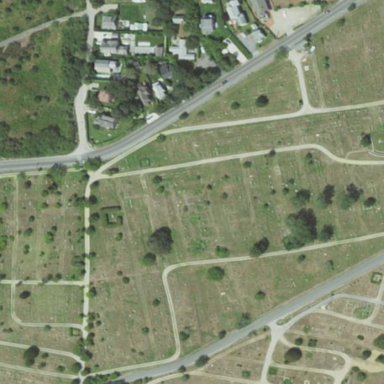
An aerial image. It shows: Cemetery.